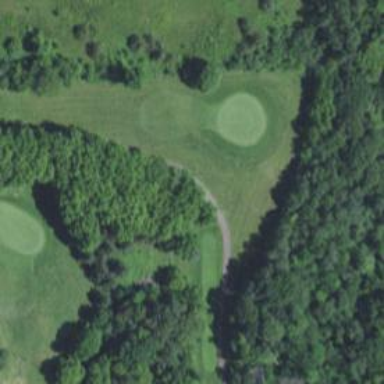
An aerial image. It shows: Golf tee.